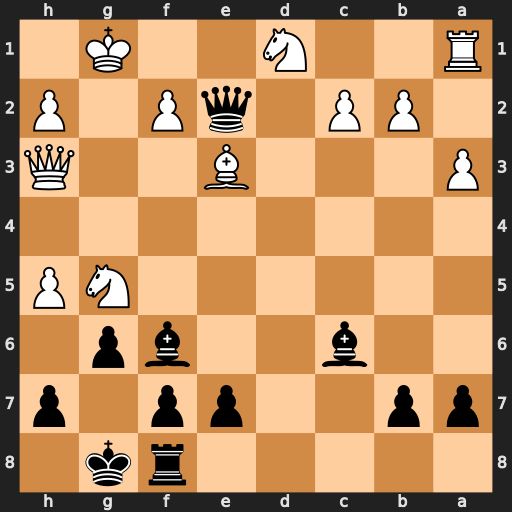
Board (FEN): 5rk1/pp2pp1p/2b2bp1/6NP/8/P3B2Q/1PP1qP1P/R2N2K1
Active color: b
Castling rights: -
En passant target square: -
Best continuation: Rd8 Nc3 Bxc3